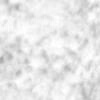
Label: no_change